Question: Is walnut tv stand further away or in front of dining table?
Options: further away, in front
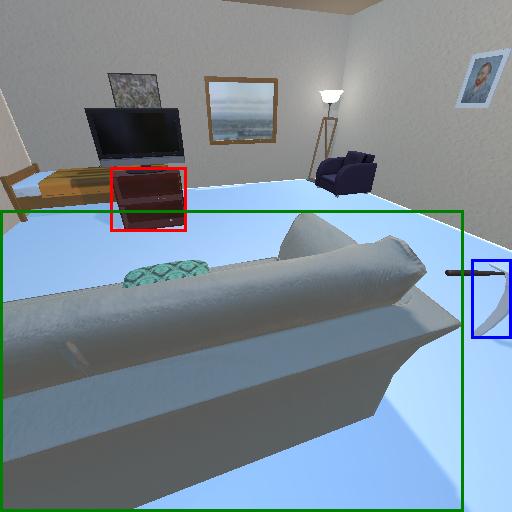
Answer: further away